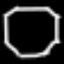
Label: octagon